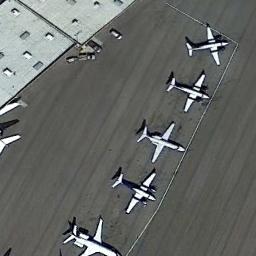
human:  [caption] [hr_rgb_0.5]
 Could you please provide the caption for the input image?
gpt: There are five airplanes parked on the runway .

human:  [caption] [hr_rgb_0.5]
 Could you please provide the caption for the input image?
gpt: There are five white planes on the ground .

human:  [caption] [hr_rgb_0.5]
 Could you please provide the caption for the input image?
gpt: Five airplanes were on the airport beside the building .

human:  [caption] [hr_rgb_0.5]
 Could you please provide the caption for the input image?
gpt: Some planes parked in a line on the airport and some facilities behind it .

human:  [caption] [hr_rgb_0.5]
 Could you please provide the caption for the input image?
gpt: Five planes in the parking lot .